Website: crate-barrel
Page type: gifting
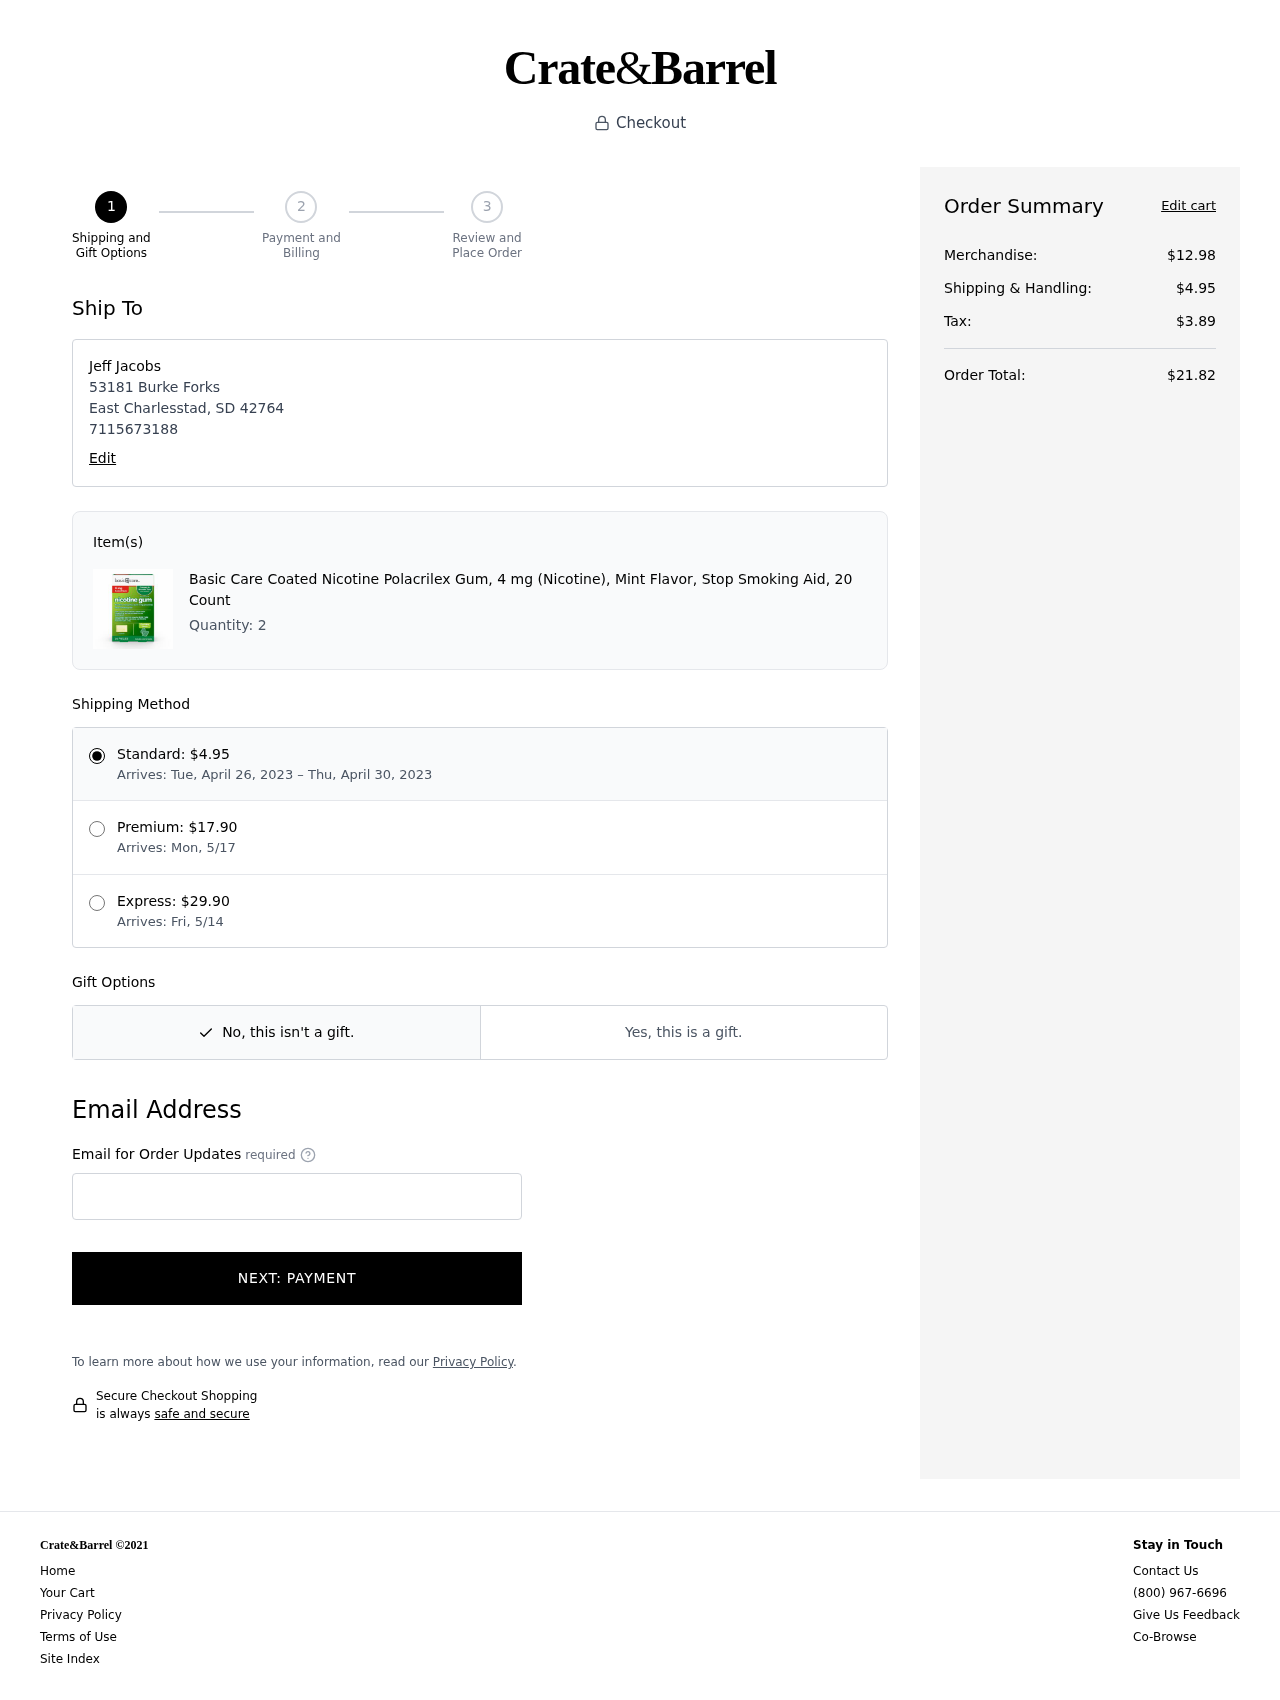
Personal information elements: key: PII_CITY
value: East Charlesstad
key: PII_FULLNAME
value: Jeff Jacobs
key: PII_PHONE
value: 7115673188
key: PII_POSTCODE
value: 42764
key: PII_STATE_ABBR
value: SD
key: PII_STREET
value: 53181 Burke Forks
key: PII_EMAIL
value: jeffjacobs@hotmail.com
Product elements: key: PRODUCT1_NAME
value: Basic Care Coated Nicotine Polacrilex Gum, 4 mg (Nicotine), Mint Flavor, Stop Smoking Aid, 20 Count
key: PRODUCT1_QUANTITY
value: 2
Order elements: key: ORDER_SHIPPING_DATE
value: April 26, 2023
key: ORDER_DELIVERY_DATE
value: April 30, 2023
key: ORDER_SUBTOTAL
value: $12.98
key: ORDER_SHIPPING_COST
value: $4.95
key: ORDER_TAX
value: $3.89
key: ORDER_TOTAL
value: $21.82